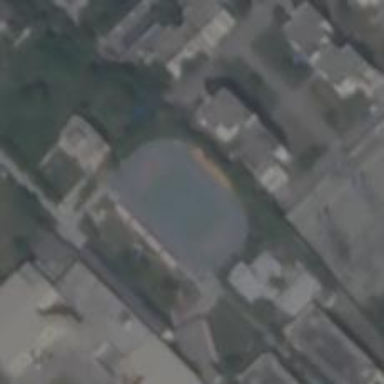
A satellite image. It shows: Stadium for leisure activities on land.